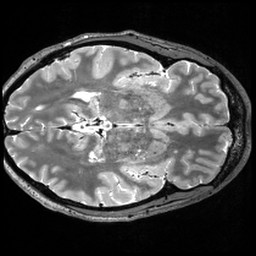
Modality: T2w
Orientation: axial
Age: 46
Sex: male
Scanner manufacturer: siemens
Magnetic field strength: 3 T
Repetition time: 3.2 s
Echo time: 0.56 s